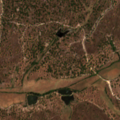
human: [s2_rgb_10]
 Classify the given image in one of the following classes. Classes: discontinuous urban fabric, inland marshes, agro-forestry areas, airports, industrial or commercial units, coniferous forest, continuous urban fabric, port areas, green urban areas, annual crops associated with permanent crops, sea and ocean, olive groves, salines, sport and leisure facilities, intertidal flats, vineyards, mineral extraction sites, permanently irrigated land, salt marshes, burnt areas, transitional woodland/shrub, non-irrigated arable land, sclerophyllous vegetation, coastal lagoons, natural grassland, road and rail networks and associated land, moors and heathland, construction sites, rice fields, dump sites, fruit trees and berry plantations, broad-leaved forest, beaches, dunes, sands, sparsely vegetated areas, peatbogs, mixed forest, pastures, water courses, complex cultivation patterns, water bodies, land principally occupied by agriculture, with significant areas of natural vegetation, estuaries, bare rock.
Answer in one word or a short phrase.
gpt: non-irrigated arable land, agro-forestry areas, coniferous forest, mixed forest